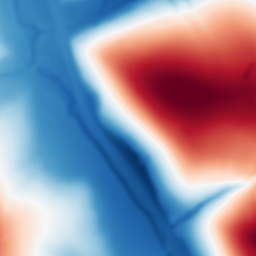
Category: multiscale
Decomposition family: dog_multiscale
Decomposition parameters: sigma_ratio: 2
n_scales: 6
base_sigma: 2
Upsampling method: sinc_blackman
Upsampling parameters: scale: 2
kernel_size: 16
Upsampling scale: 2